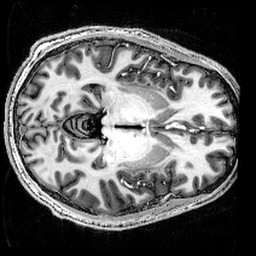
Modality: T1w
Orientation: axial
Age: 25
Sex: male
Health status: healthy
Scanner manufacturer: siemens
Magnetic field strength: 9.4 T
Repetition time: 6 s
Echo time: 0.0023 s